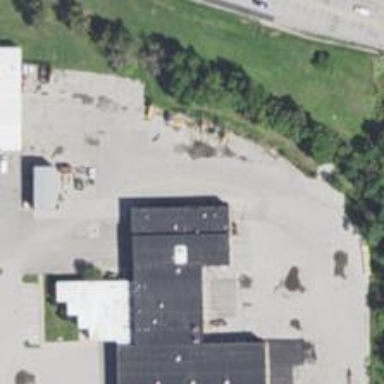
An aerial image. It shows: Transportation building.